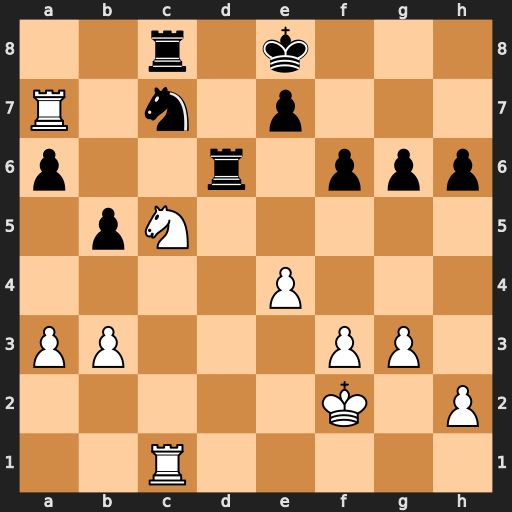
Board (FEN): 2r1k3/R1n1p3/p2r1ppp/1pN5/4P3/PP3PP1/5K1P/2R5
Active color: w
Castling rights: -
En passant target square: -
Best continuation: Nxa6 Rxa6 Rxa6 Nxa6 Rxc8+